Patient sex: M
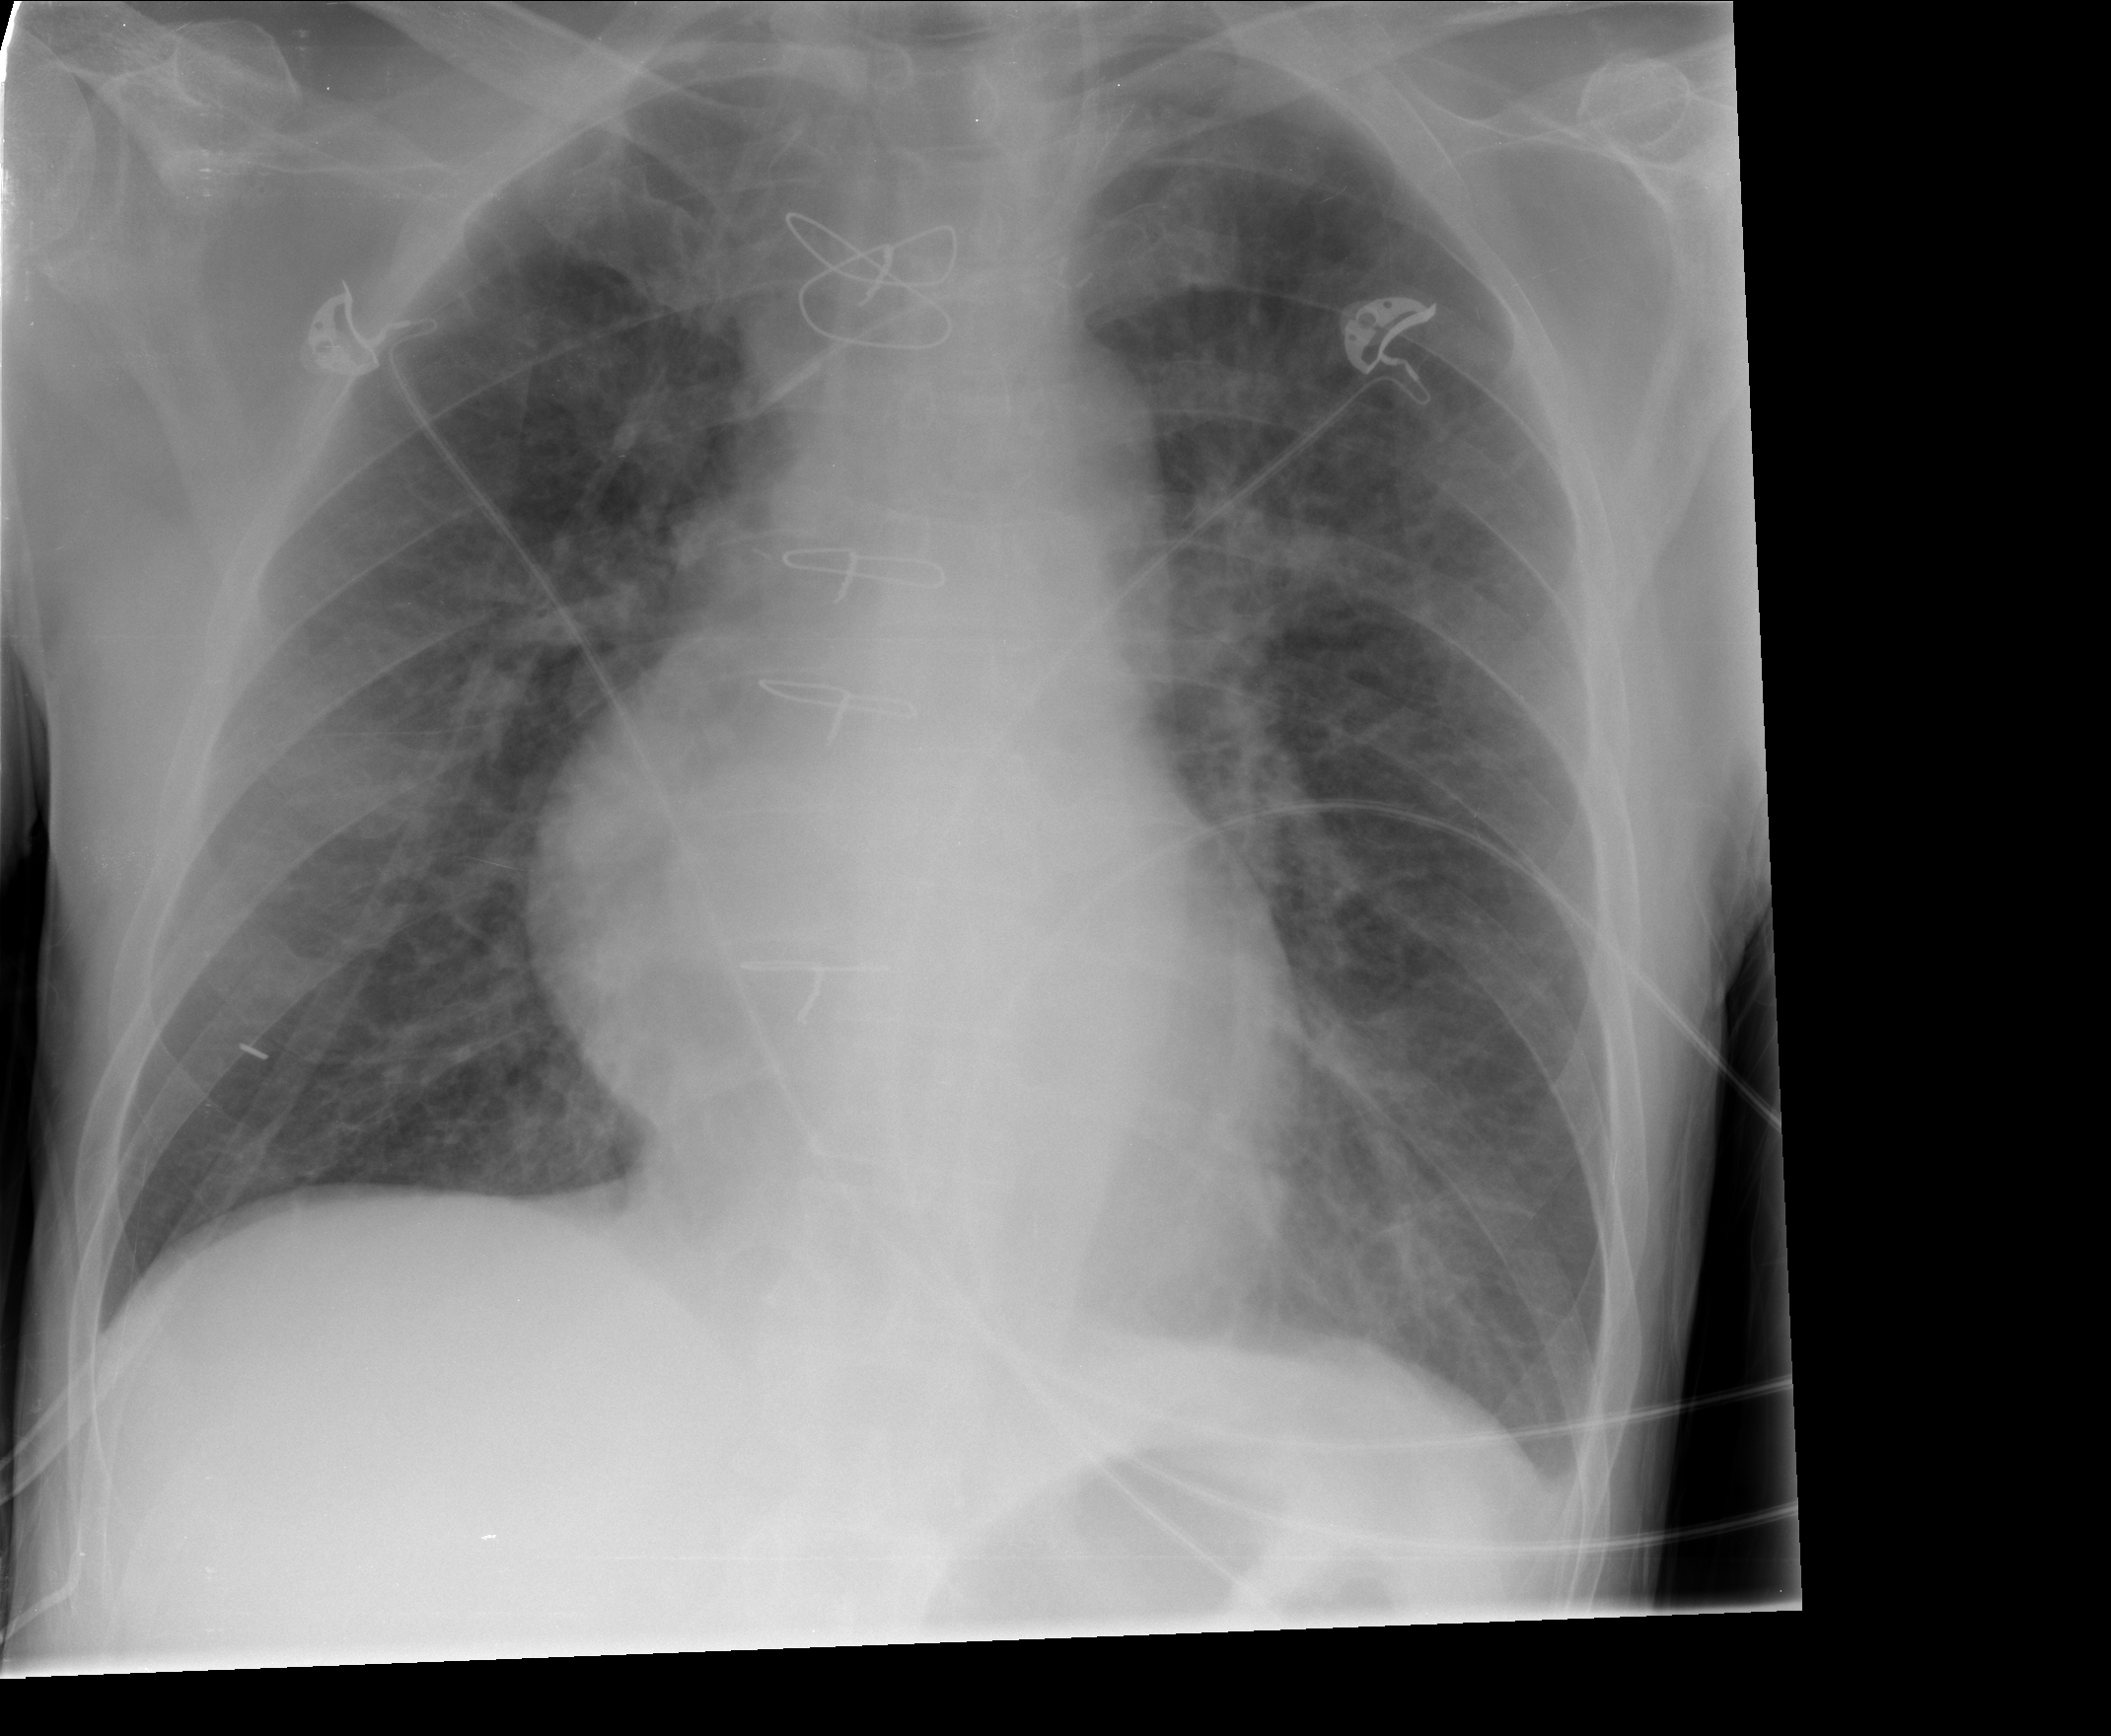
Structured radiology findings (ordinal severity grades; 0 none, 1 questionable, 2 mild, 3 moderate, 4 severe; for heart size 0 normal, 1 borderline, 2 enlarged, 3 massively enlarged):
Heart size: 2
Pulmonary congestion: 2
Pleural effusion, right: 0
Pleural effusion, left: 0
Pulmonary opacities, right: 0
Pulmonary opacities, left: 0
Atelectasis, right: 0
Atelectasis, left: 0